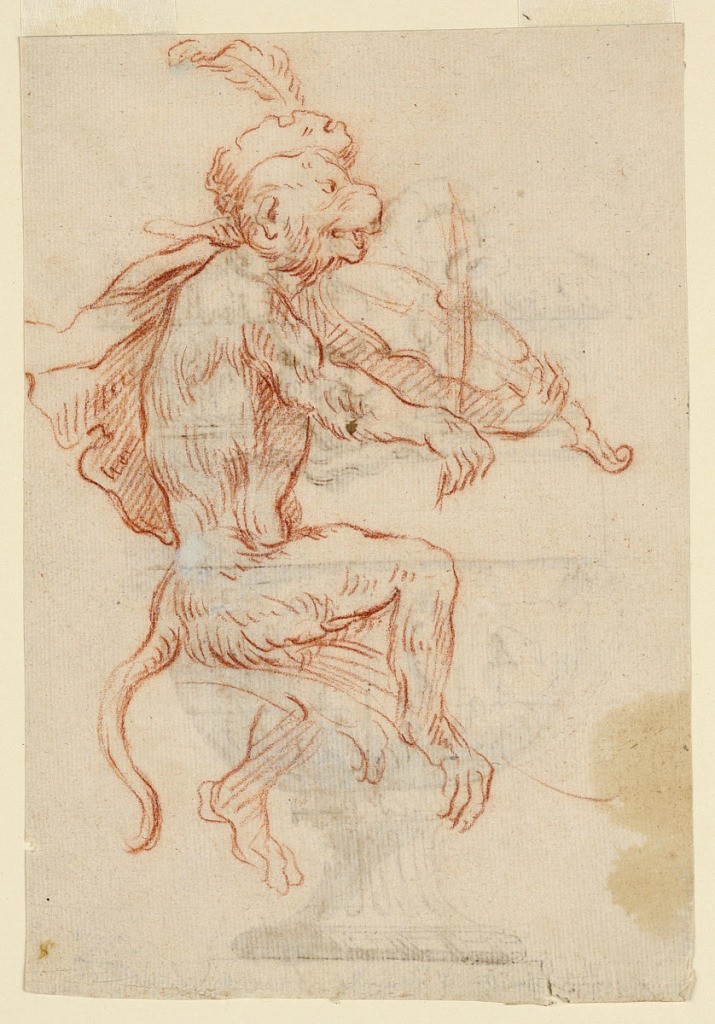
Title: Monkey Playing a Violin
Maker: Antoine Watteau, French, 1684–1721
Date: ca. 1710–1720
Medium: Red chalk on cream laid paper; verso: pen and brown ink with gray wash.
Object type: Drawing
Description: Monkey wearing a feathered cap stands on one foot facing right and plays a violin. Verso: rendering of an 18th-century Italian vase with a mask.